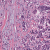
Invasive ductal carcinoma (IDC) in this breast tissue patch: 1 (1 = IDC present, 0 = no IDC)